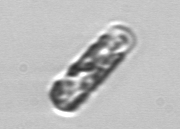
Label: Dactyliosolen_fragilissimus